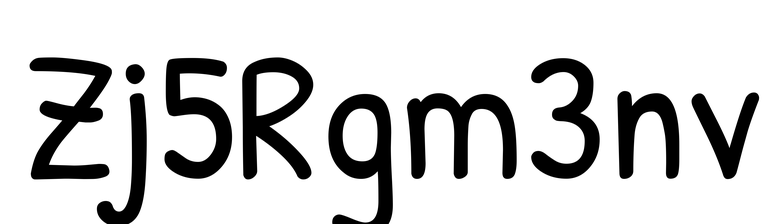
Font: PatrickHand-Regular